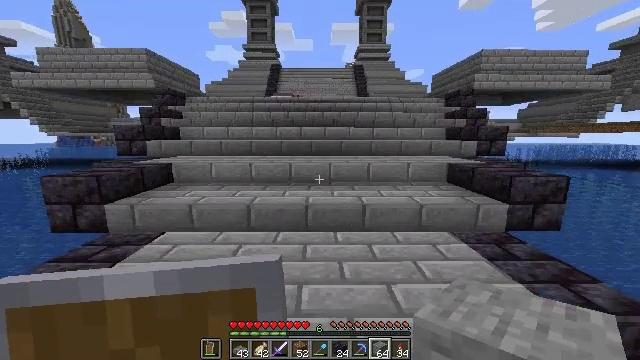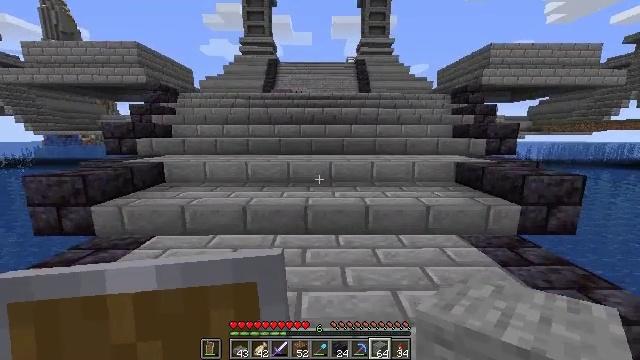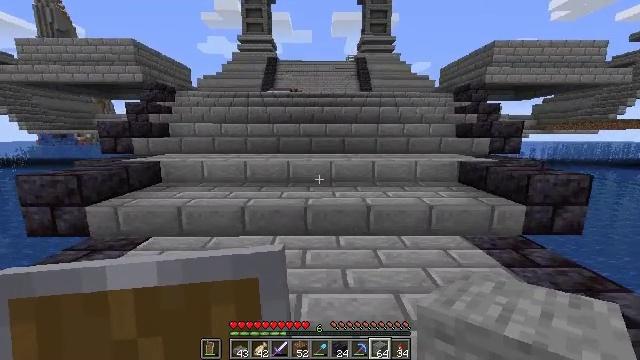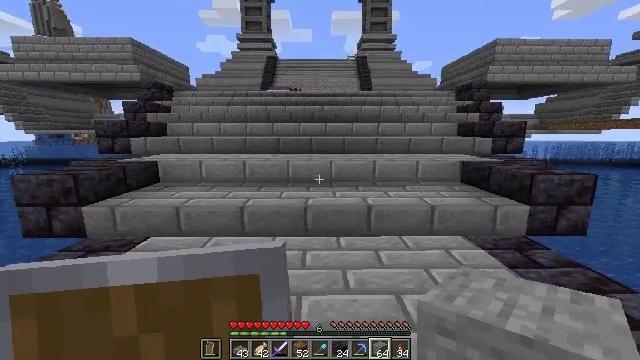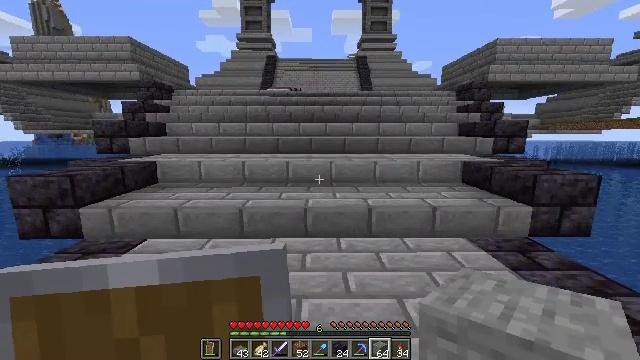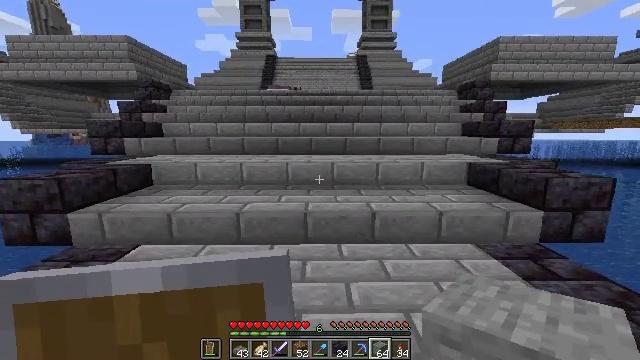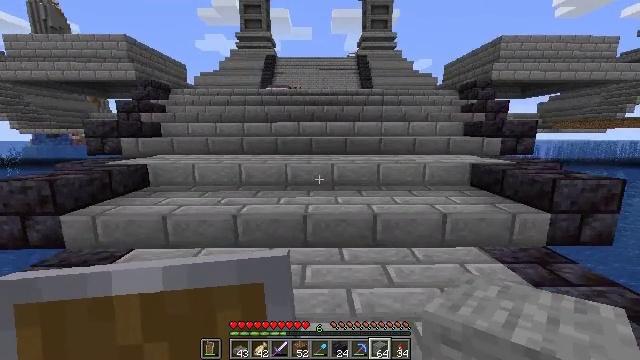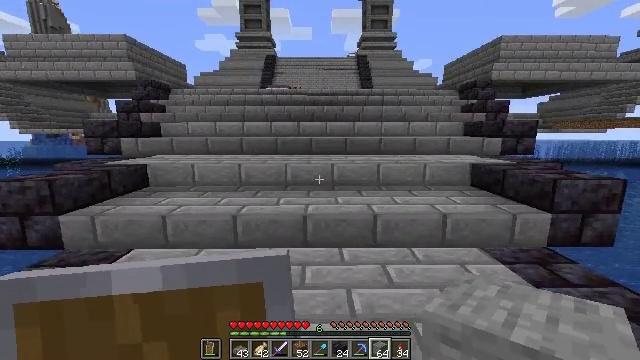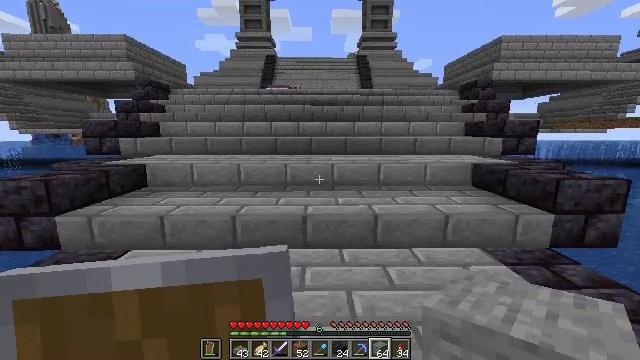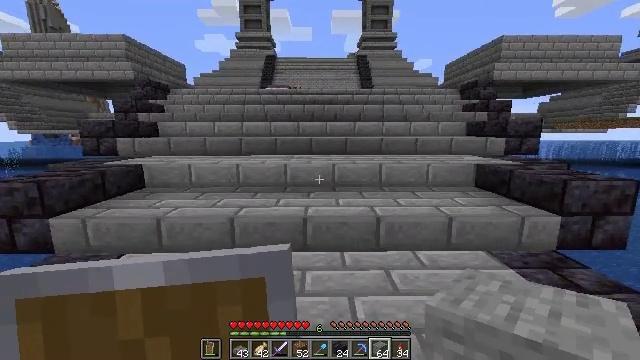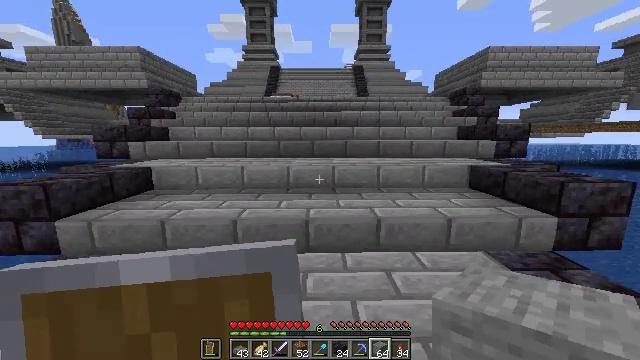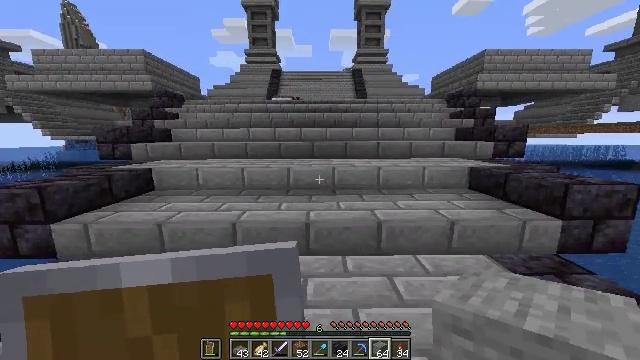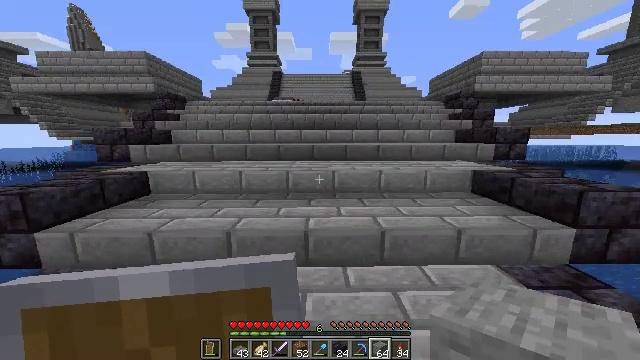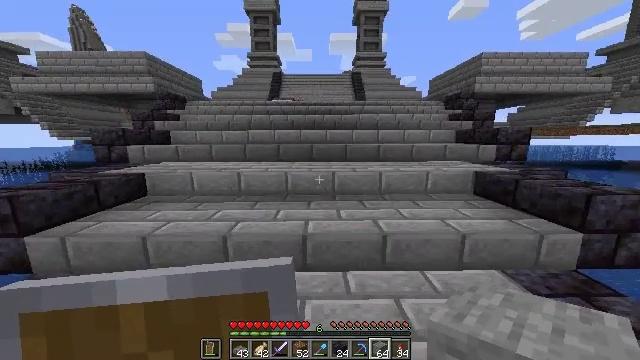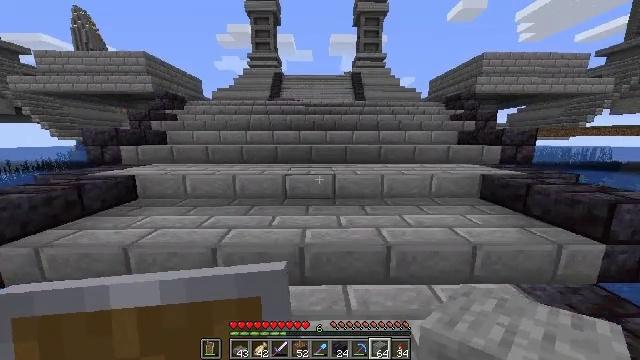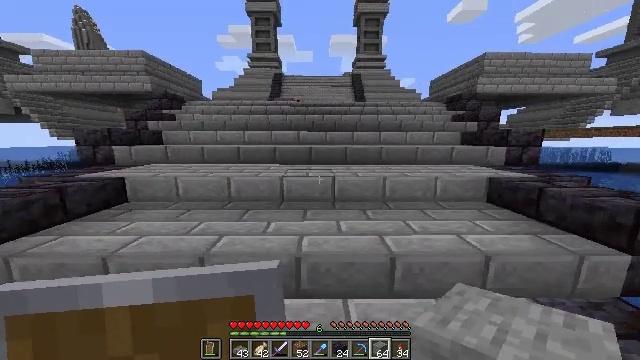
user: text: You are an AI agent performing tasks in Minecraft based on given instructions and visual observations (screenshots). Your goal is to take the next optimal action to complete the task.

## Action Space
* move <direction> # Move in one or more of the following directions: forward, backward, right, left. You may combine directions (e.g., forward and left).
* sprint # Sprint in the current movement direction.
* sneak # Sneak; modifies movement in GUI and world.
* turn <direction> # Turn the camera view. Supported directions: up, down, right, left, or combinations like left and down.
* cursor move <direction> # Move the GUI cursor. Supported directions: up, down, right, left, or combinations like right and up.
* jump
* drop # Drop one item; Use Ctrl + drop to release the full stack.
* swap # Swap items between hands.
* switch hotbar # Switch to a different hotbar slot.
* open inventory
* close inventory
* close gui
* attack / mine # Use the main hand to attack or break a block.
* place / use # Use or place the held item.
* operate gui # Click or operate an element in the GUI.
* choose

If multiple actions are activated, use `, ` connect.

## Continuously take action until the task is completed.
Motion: motion action
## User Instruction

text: Form a stone slab with the crafting table.
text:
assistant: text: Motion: no_op
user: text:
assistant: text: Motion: no_op
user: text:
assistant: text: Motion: no_op
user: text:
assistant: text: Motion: move forward
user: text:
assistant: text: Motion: move forward
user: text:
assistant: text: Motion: no_op
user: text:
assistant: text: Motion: no_op
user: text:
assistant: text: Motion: no_op
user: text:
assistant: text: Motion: move forward
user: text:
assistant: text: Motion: move forward
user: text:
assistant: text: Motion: move forward
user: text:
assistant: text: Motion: move forward
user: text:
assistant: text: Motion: move forward
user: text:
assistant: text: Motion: move forward
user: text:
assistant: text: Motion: move forward
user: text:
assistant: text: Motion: move forward
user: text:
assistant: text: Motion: move forward
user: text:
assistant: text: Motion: move forward
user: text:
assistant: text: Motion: move forward
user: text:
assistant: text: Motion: move forward
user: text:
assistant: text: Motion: move forward
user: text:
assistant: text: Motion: move forward
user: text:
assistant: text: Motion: move forward
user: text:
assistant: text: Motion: move forward
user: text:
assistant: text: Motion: move forward
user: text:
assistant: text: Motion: move forward
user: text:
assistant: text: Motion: move forward
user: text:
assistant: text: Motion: move forward
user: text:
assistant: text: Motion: move forward
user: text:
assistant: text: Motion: move forward